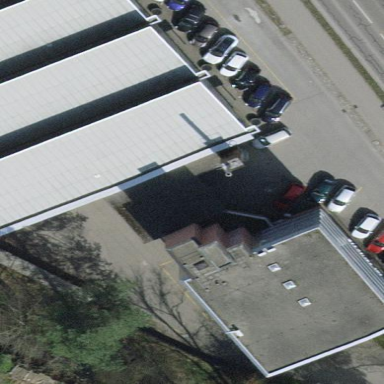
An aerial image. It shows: Commercial building.